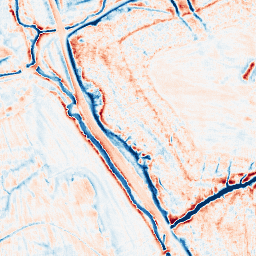
Category: edge_preserving
Decomposition family: anisotropic_diffusion
Decomposition parameters: iterations: 50
kappa: 10
gamma: 0.1
Upsampling method: fft_zeropad
Upsampling parameters: scale: 2
Upsampling scale: 2